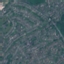
Land use / land cover class: Residential